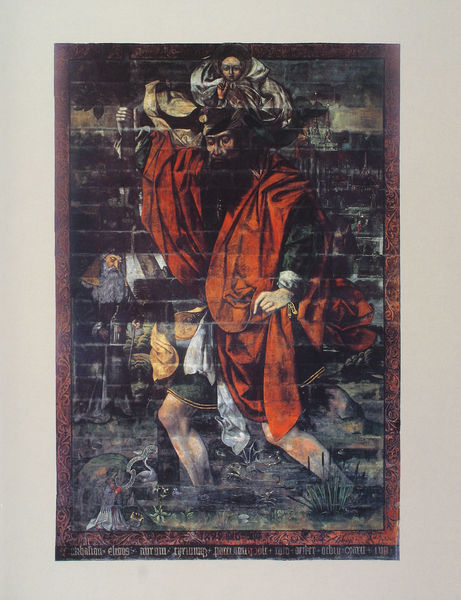
Titel: Erfurt, Dom, Wandmalerei mit der Darstellung des Heiligen Christophorus
Standort: Erfurt, Ursulinenkloster (EU - D - Thüringen)
Schlagwörter: hand, mann, umhang, vogel, wasser, finger, frau, schwarz, gras, rot, rock, bart, hose, arm, arme, falten, kleidung, rahmen, hände, schilf, kind, schulter, beine, füße, schrift, inschrift, ornamente, knie, schenkel, fugen, alter, wandern, waten, bekleidung, jesus, moor, wanderer, christentum, binsen, christuskind, christophorus, riese, pirat, extremitäten, trgen, mantel rot